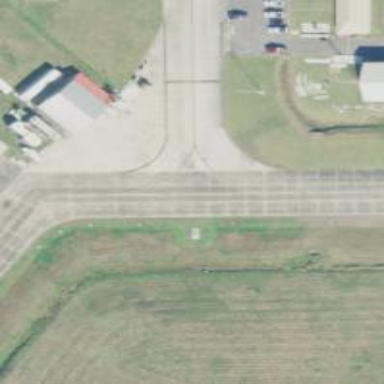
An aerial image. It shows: Image of taxiway at airport.